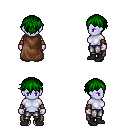
a pixel art fantasy rpg character, female body template, dark elf, purple skin, brown cape, metal pants, green short bangs hairstyle, cloth bracers, black shoes, four views (front, back, left, right), 2x2 character sprite sheet, small pixel art, hard edges, no anti-aliasing